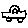
Label: car